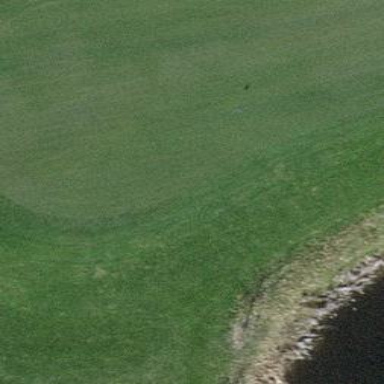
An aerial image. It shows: Golf green.